Question: I have a problem with ie8 As ALWAYS. its not downloading rtf files i uploaded to server by my script. its saving in the database correctly
My download script is in php
'''
$outname = stripslashes($attachment[0]['dis_attach_content']);
$type = stripslashes($attachment[0]['dis_attach_type']);
$name = stripslashes($attachment[0]['dis_attach_name']);
header("Content-type:" . $type);
header('Content-disposition: attachment; filename=' . $name);
echo($outname);
exit;
'''
This is giving the error:

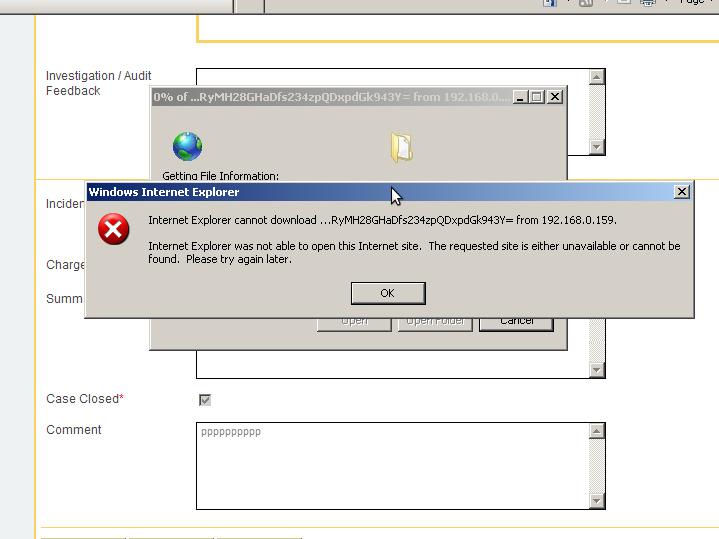
Answer: You can try to force the download:
'''
header("Content-Type: application/force-download");
'''
Note; you should consider sending more headers:
'''
header("Pragma: public");
header("Expires: 0");
header("Cache-Control: must-revalidate, post-check=0, pre-check=0");
header("Cache-Control: private",false);
header('Content-Description: File Transfer');
header("Content-Type: $type");
header('Content-Length: ' . filesize($file));
header('Content-Disposition: attachment; filename=' . basename($file));
'''